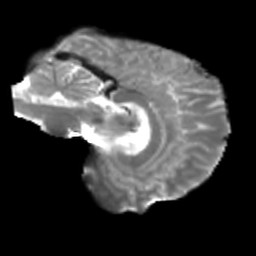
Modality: T2w
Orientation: sagittal
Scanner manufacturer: siemens
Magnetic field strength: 3 T
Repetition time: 4 s
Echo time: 0.0594 s